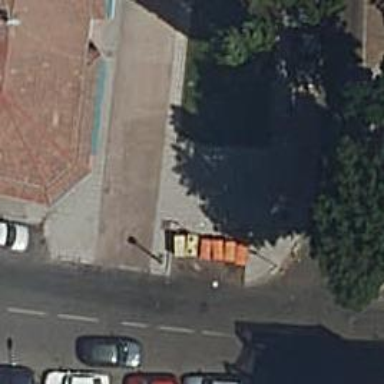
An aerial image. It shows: Recycling container at amenity designated for recycling.